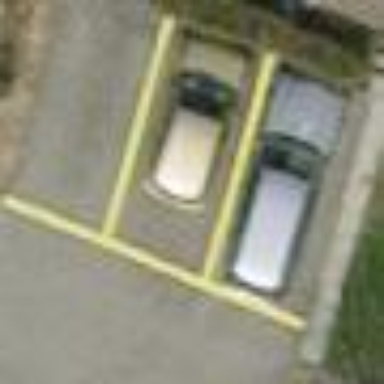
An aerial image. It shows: Parking area with surface.